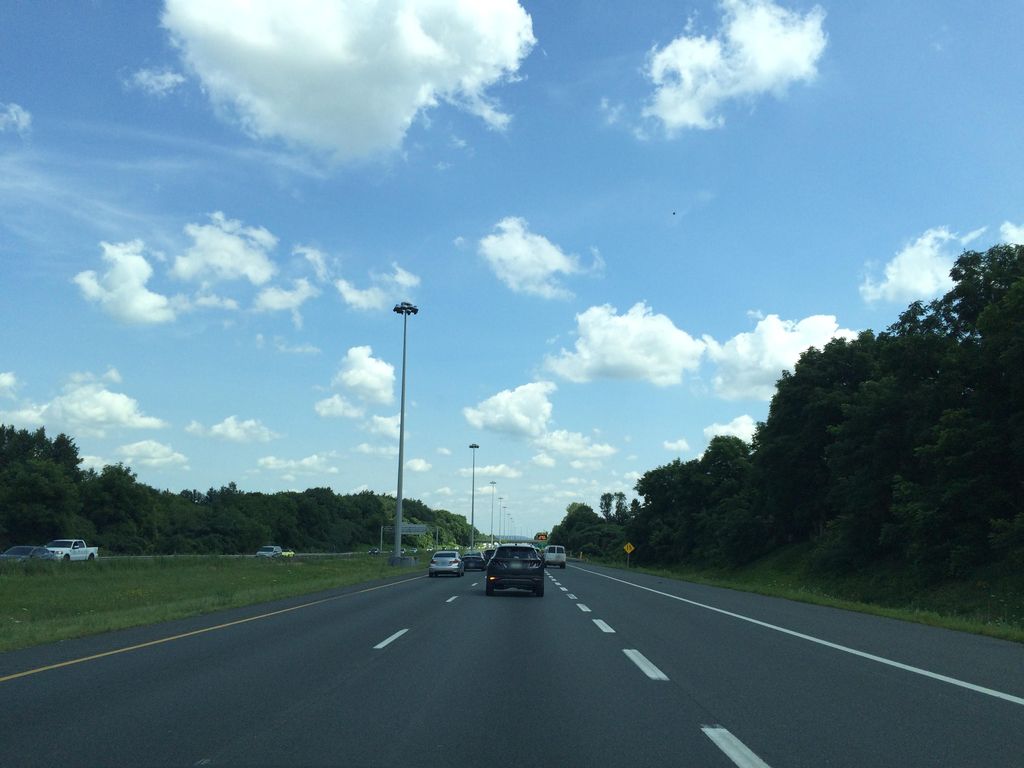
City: hamilton